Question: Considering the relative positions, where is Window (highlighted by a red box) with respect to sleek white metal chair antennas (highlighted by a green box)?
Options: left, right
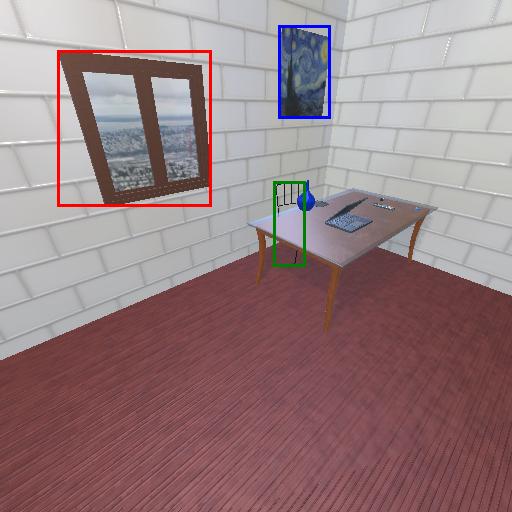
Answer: left